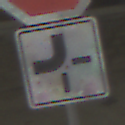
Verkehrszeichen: VerlaufVorfahrtsstrasse2
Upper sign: Stop
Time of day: Midday
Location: Roofed (Urban)
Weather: Overcast
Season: NotSpecified
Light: Artificial